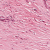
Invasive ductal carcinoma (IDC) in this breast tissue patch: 1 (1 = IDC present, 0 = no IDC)